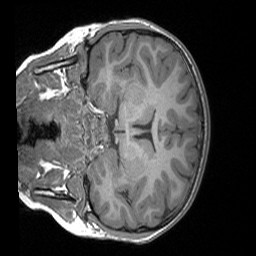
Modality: T1w
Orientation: coronal
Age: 8
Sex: female
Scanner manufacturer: siemens
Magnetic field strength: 3 T
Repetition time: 1.65 s
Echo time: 0.00203 s